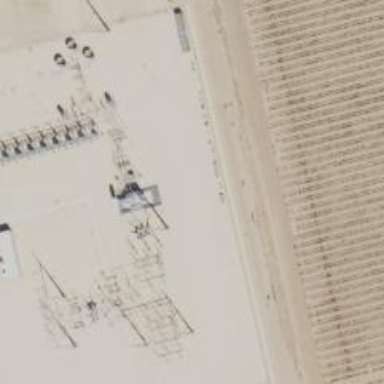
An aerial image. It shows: Switch used for power control.